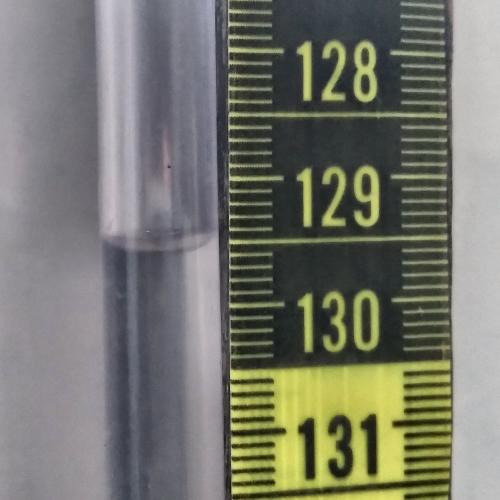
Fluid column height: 129.5 cm